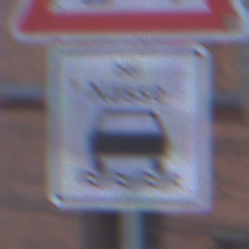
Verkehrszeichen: BeiNaesse
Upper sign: SchleuderOderRutschgefahr
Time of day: SunriseSunset
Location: Outdoor (Urban)
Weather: Clear
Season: NotSpecified
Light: Natural